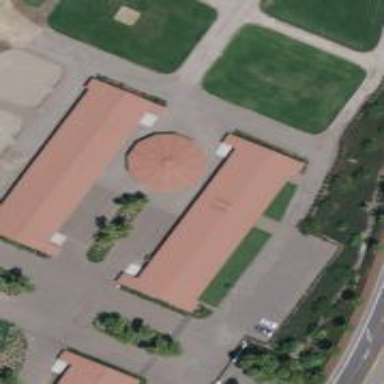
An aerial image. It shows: Stable building.